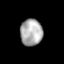
Tissue: lung
Cell type: Others
Senescence score: 0.2052
Nuclear area (px): 580
Mean DAPI intensity: 172.584